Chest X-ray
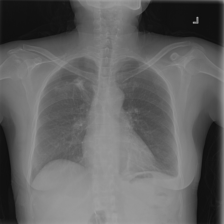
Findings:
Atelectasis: negative
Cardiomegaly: negative
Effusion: negative
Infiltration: negative
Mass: negative
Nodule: negative
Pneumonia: negative
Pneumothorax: positive
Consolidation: negative
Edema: negative
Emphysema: negative
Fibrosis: negative
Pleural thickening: negative
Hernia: negative